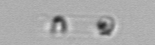
Label: Skeletonema